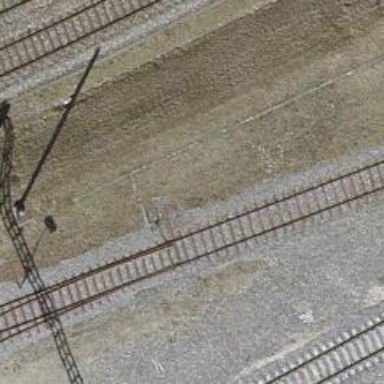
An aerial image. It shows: Railway switch.